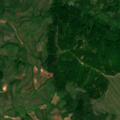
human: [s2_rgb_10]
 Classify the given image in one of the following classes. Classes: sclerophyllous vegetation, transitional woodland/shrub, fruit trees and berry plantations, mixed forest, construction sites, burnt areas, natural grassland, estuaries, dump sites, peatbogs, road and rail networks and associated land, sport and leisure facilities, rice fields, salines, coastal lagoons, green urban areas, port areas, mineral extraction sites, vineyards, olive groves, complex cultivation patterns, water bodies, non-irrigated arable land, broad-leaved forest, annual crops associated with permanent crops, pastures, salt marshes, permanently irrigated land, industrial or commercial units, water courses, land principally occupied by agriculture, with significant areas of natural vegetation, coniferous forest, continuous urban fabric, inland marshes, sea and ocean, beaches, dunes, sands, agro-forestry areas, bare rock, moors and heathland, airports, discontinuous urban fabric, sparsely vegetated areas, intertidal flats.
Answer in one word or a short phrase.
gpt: pastures, complex cultivation patterns, broad-leaved forest, transitional woodland/shrub